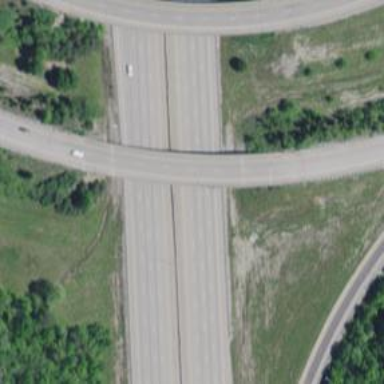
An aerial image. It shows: Bridge over motorway_link.